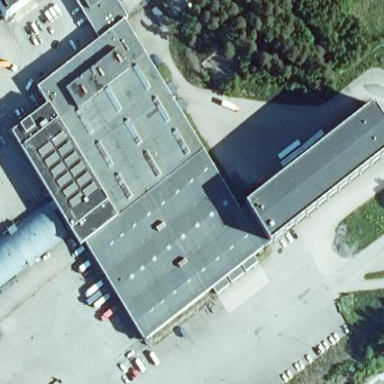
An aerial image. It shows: Warehouse.